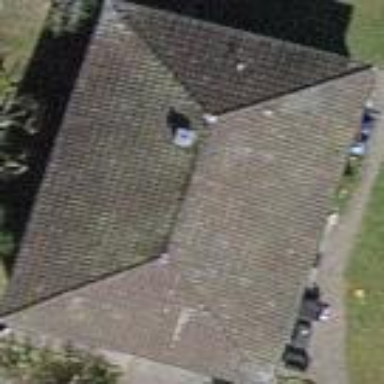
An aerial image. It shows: Building with tile roof.